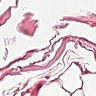
Metastatic tissue present: no